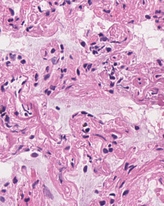
Tumor epithelial tissue: no
Tumor-associated stroma tissue: no
Normal tissue: yes